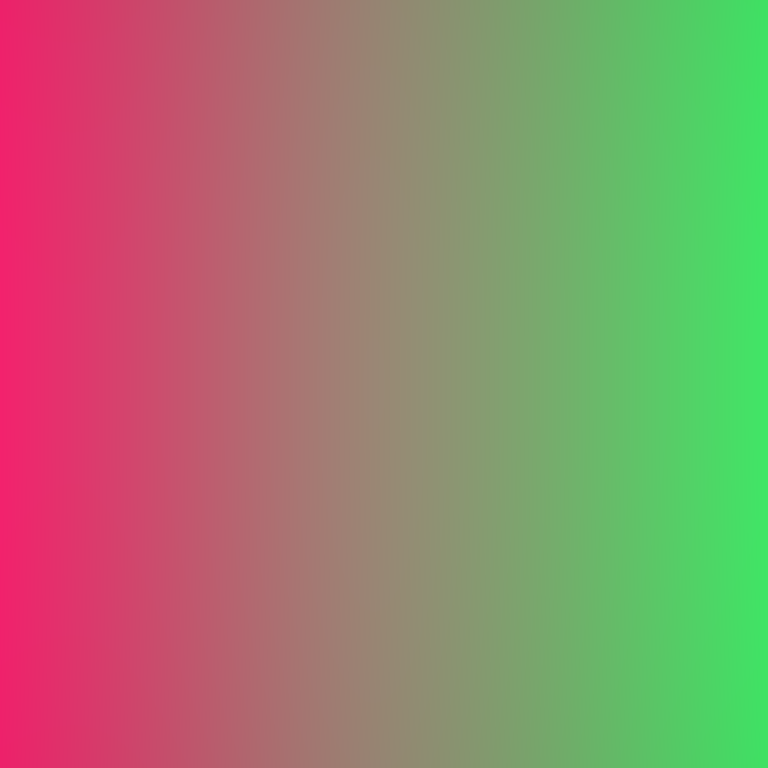
Abstract light effect, smooth gradient from vibrant red to bright green, energetic atmosphere, soft blend, no room, no furniture, no objects.